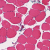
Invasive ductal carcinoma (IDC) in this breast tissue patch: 0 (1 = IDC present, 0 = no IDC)